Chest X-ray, AP view. Patient: 41 years old, sex M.
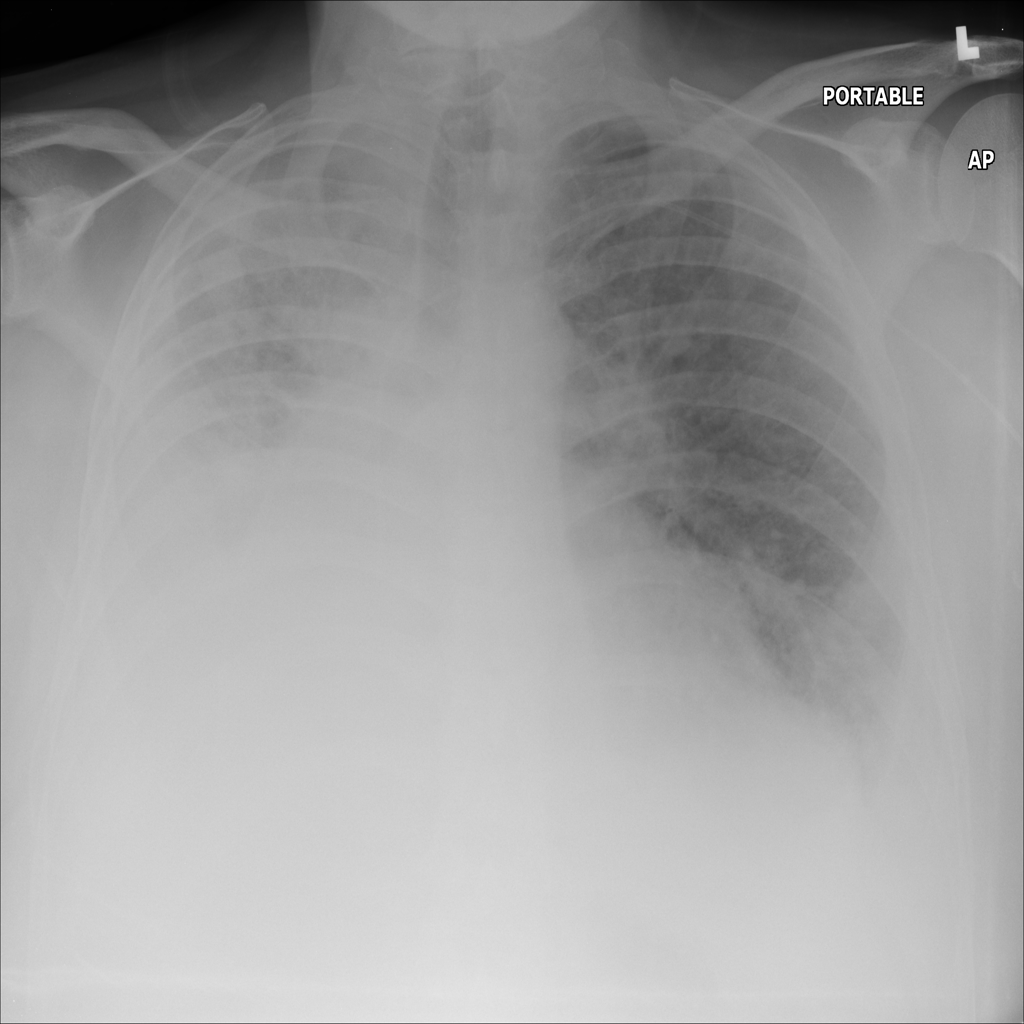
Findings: Effusion, Infiltration